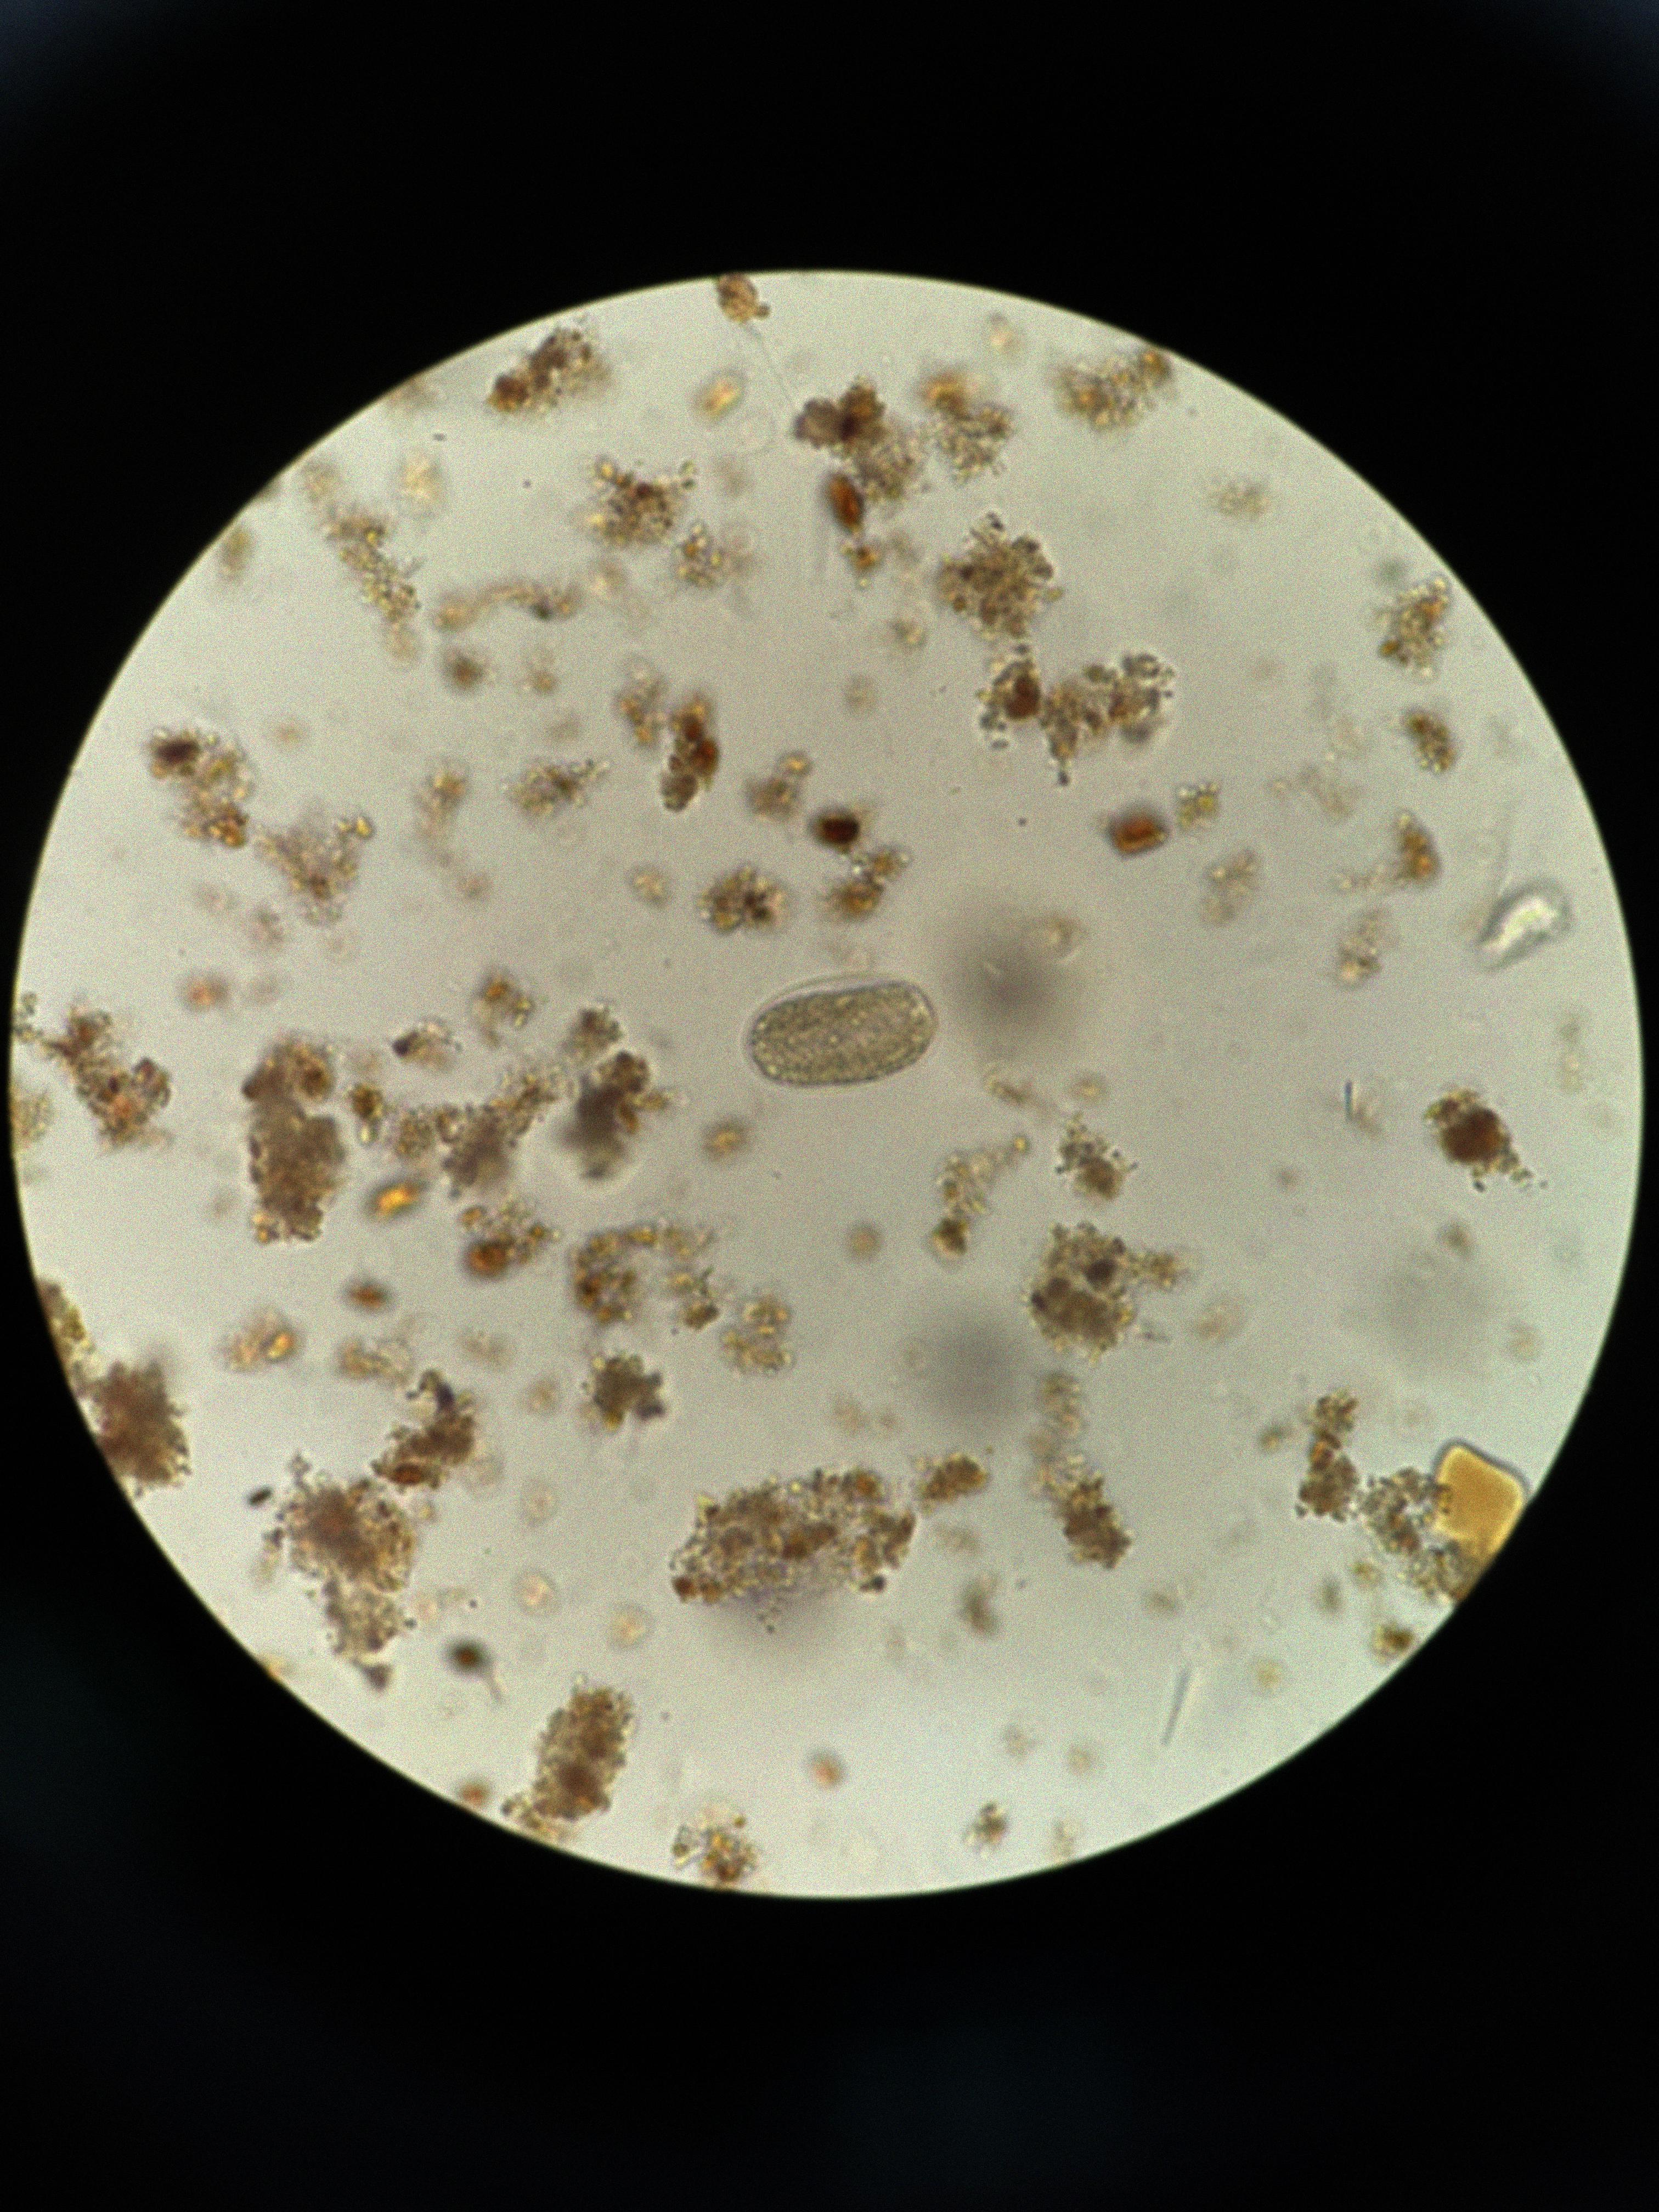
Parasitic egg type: Hookworm egg